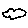
Label: cloud